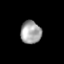
Tissue: skin
Cell type: Epithelial cells
Senescence score: 0.2874
Nuclear area (px): 463
Mean DAPI intensity: 162.546